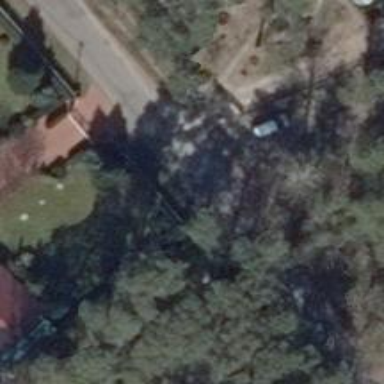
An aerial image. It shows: Asphalt road in residential area.